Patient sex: F
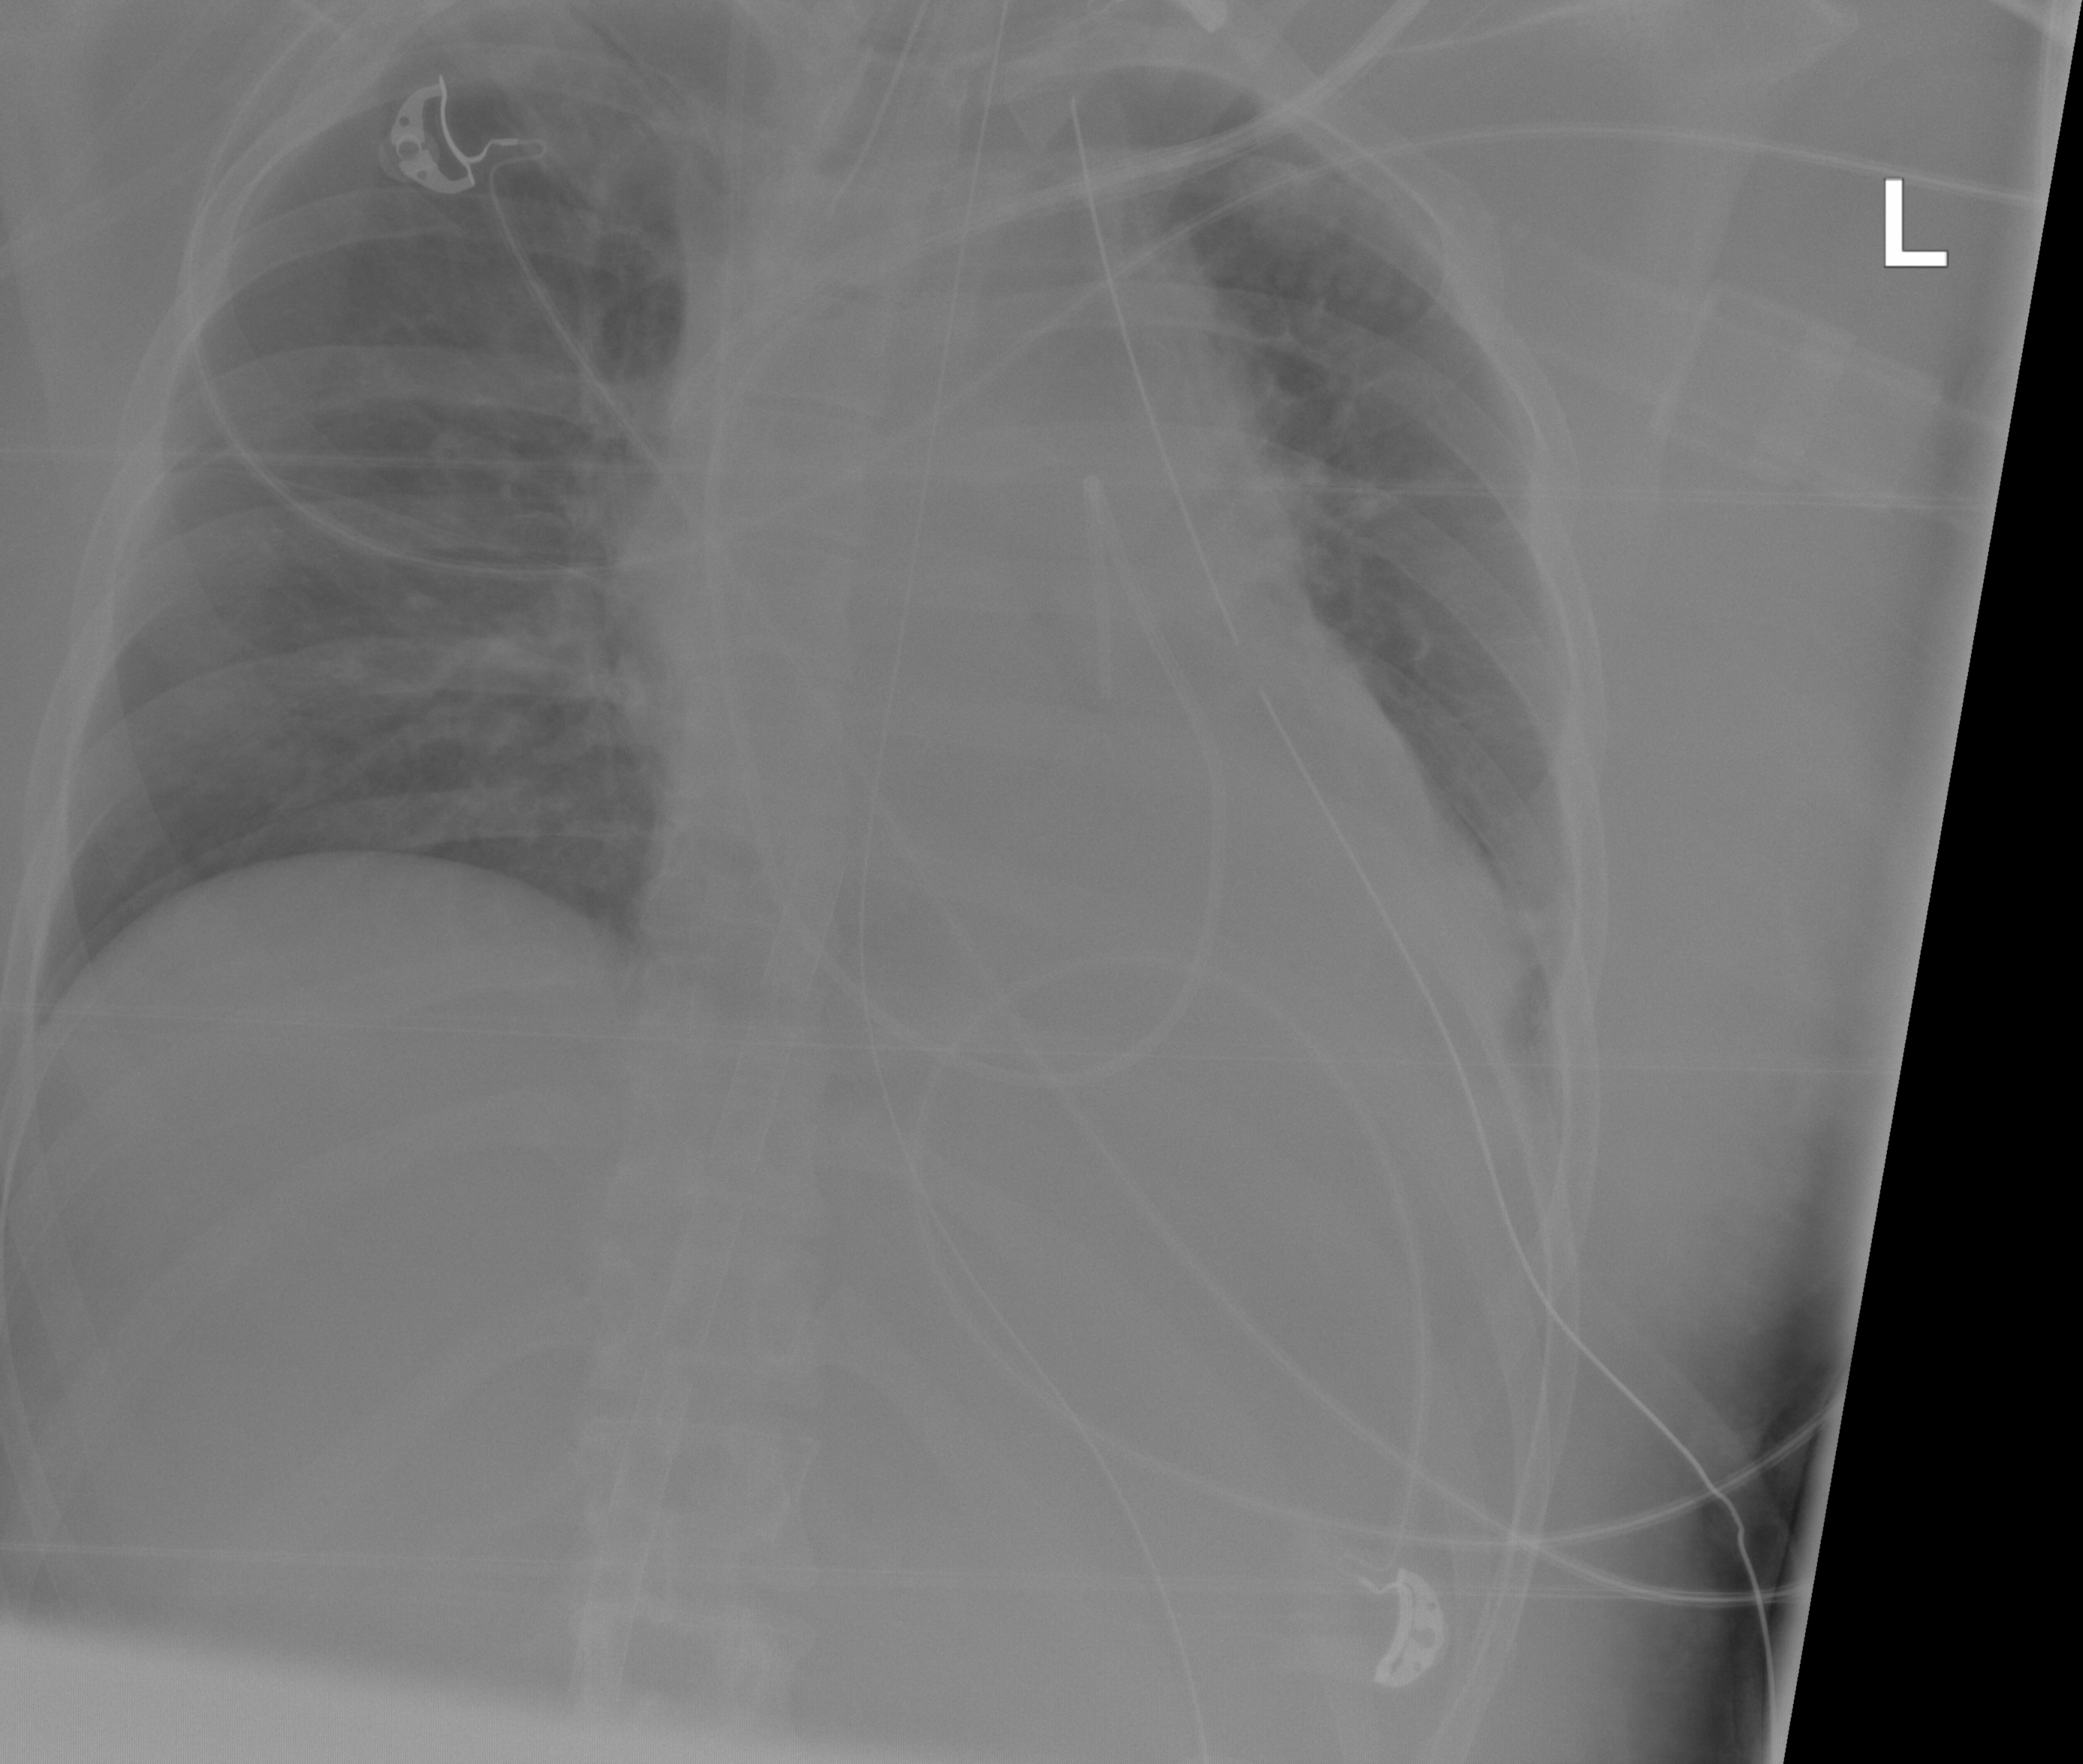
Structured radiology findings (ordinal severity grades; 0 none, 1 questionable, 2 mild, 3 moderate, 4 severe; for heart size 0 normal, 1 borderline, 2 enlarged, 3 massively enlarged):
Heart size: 2
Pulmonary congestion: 2
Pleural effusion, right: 0
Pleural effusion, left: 1
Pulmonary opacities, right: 0
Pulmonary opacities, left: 0
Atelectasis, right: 0
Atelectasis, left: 2